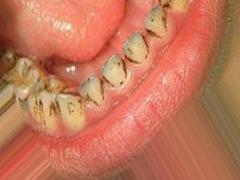
Condition: Tooth Discoloration